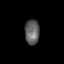
Tissue: lung
Cell type: Others
Senescence score: 0.2041
Nuclear area (px): 356
Mean DAPI intensity: 96.27